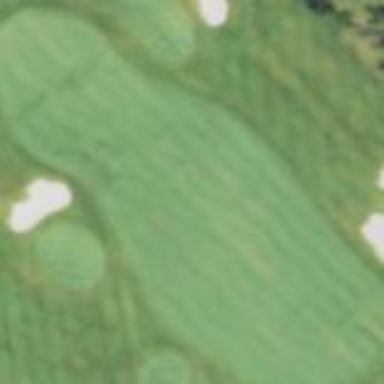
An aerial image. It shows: Picturesque green golfing area with grass land use.